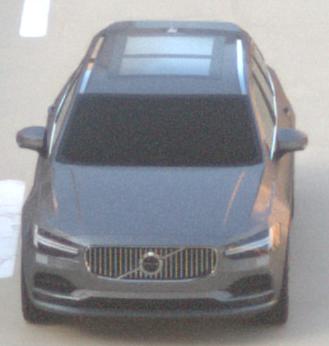
Make: Volvo
Model: V90
Detailed model: -
Model produced from: 2016
Model produced until: 2020
Doors: 5
Color: gray
Road condition: dry road
Daytime: sunrise or sunset
Contrast: low contrast